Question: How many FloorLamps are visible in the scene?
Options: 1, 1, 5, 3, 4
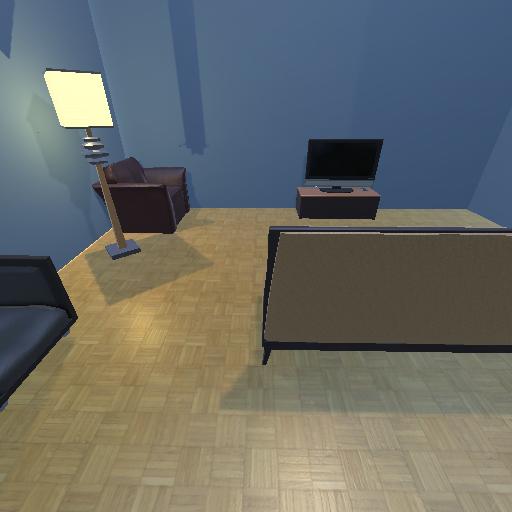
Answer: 1